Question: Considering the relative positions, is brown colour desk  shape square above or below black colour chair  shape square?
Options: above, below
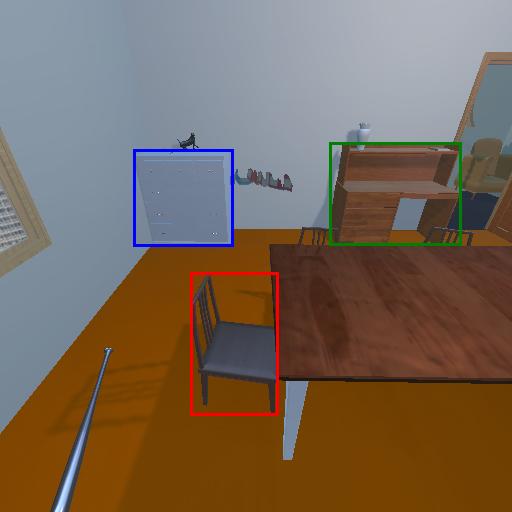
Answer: above